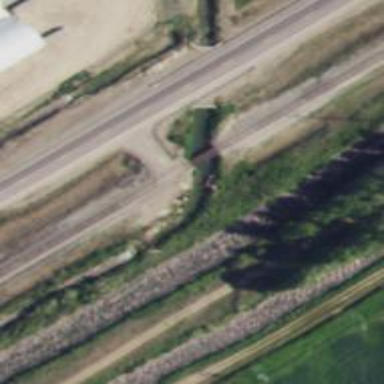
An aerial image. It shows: Railway bridge.